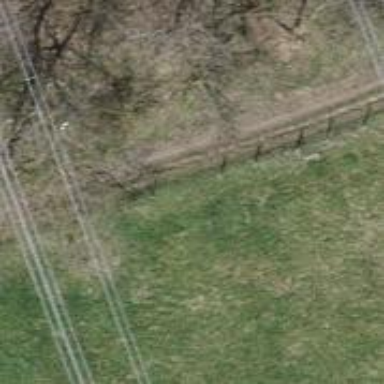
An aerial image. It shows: Path.